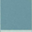
Piece: xx